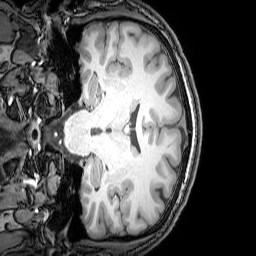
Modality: T1w
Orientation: coronal
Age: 20
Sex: male
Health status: healthy
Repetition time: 0.081 s
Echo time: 0.037 s